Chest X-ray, PA view. Patient: 53 years old, sex M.
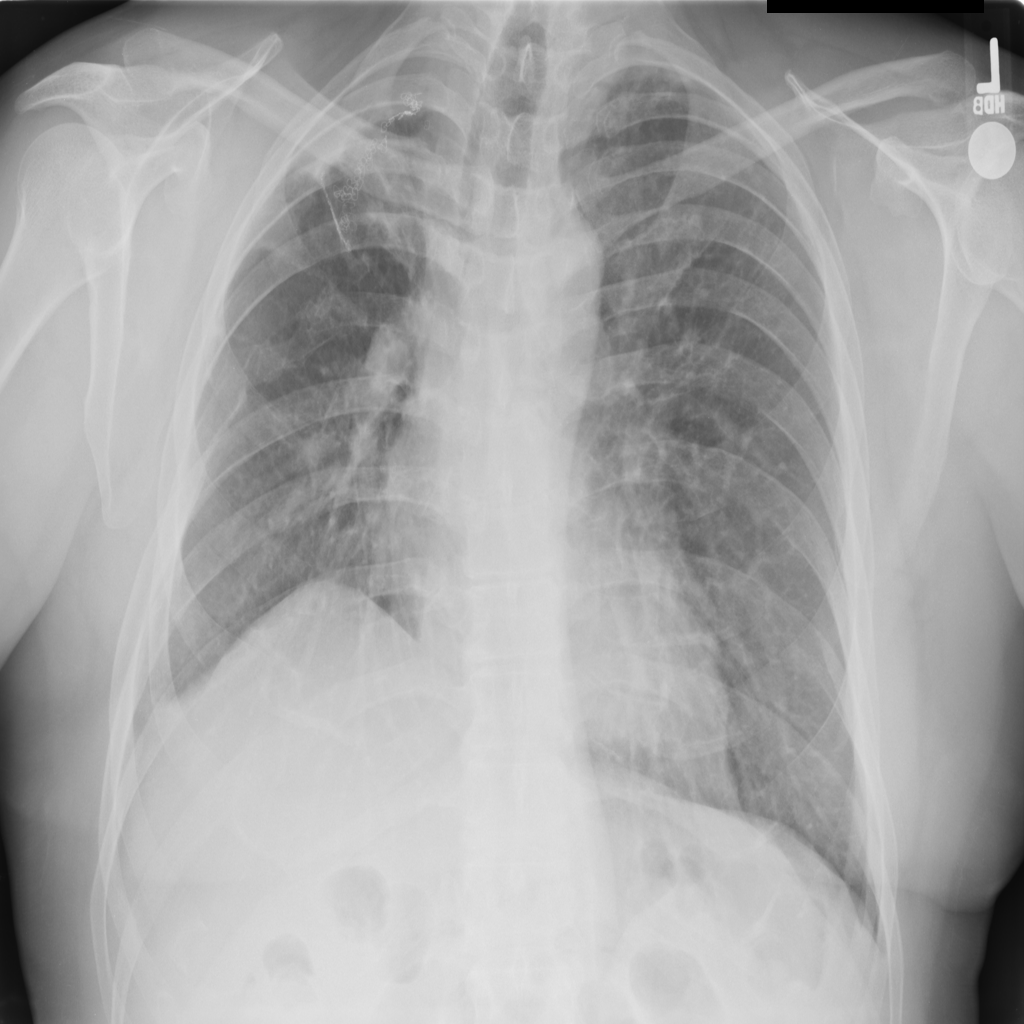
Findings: No Finding